Interaction volume radius: 10 \u00c5
Interaction volume height: 30 \u00c5
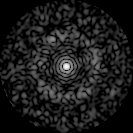
Disorder parameter: 0.8332